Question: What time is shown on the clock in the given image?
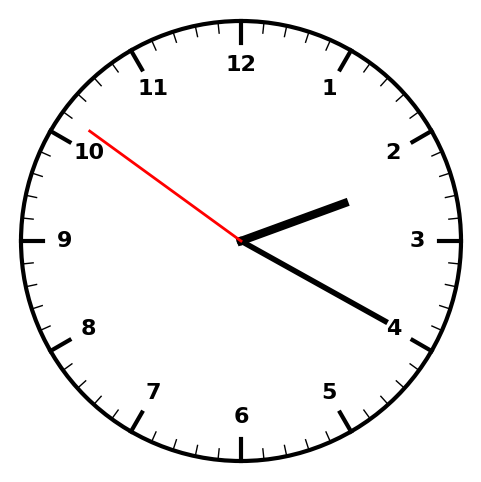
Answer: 02:19:51